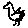
Label: bird